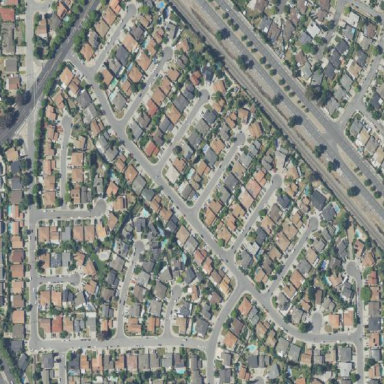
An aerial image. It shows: Residential area consisting of single-family homes.